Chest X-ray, AP view. Patient: 45 years old, sex M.
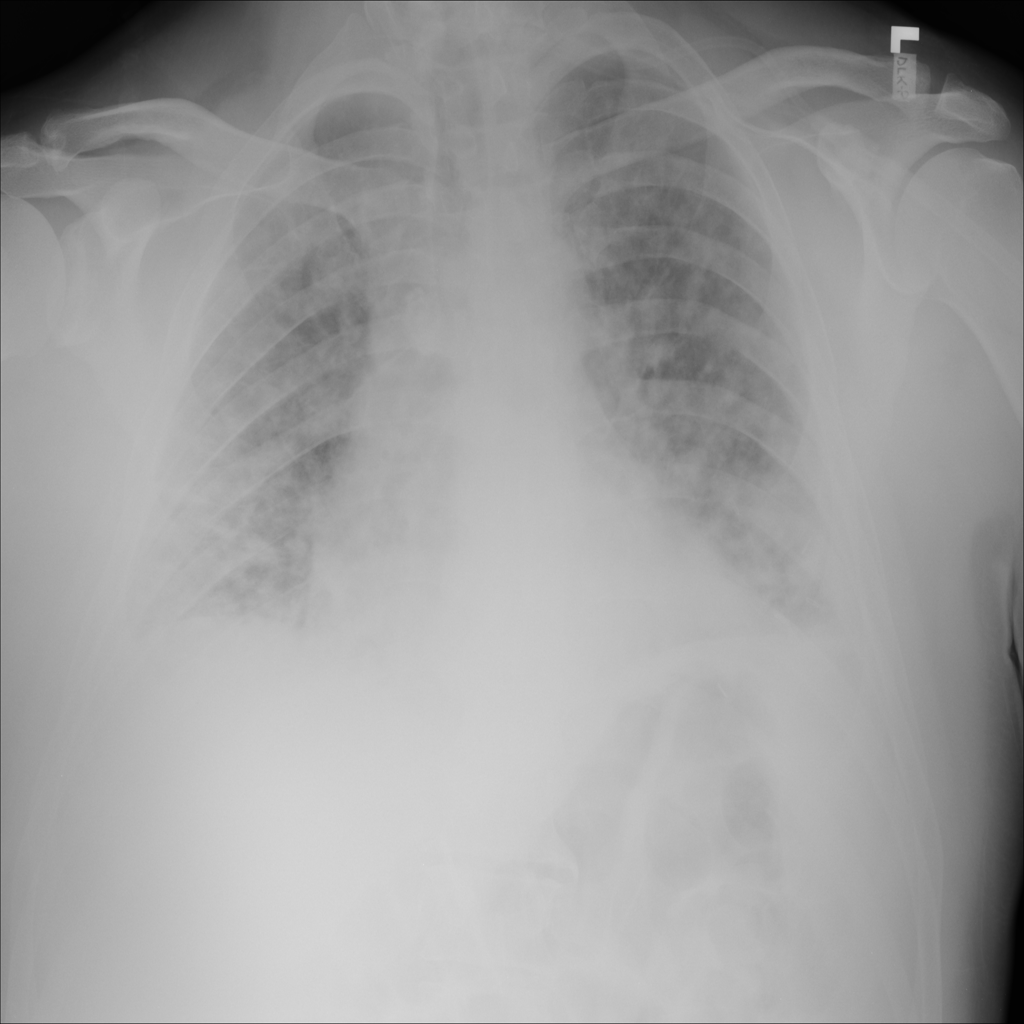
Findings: Edema